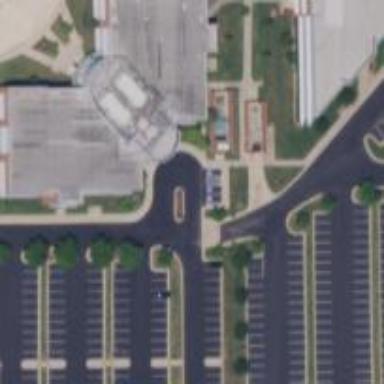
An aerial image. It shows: Parking space is available.